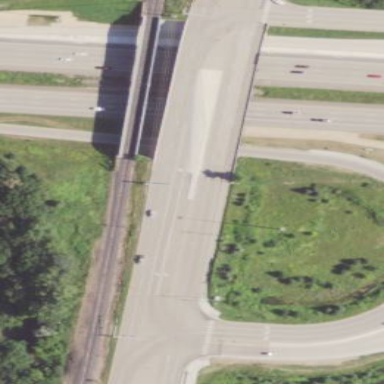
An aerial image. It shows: Bridge with beam structure.